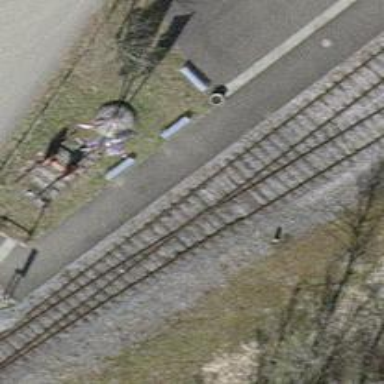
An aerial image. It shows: Bench.